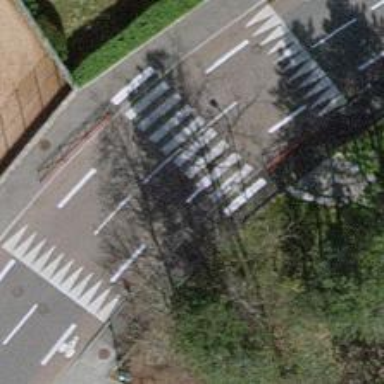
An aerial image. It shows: Uncontrolled zebra crossing on the road.